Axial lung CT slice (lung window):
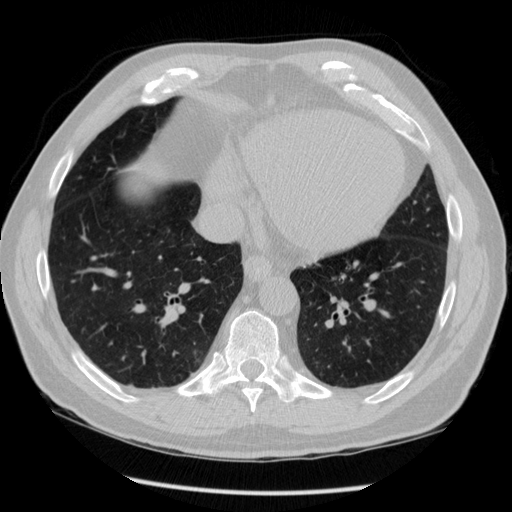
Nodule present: no